Field crop: maize
Growth stage: 2
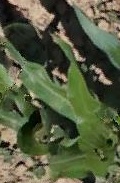
Species: maize